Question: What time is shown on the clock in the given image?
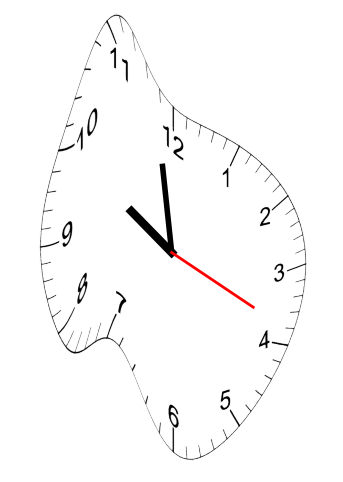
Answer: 09:58:19